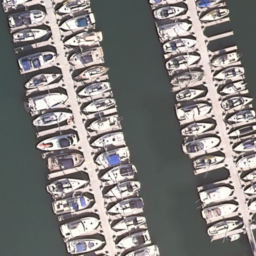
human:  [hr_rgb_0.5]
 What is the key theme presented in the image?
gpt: harbor